Aerial crown-view tile of a tropical tree (Barro Colorado Island, Panama), acquired 20250217:
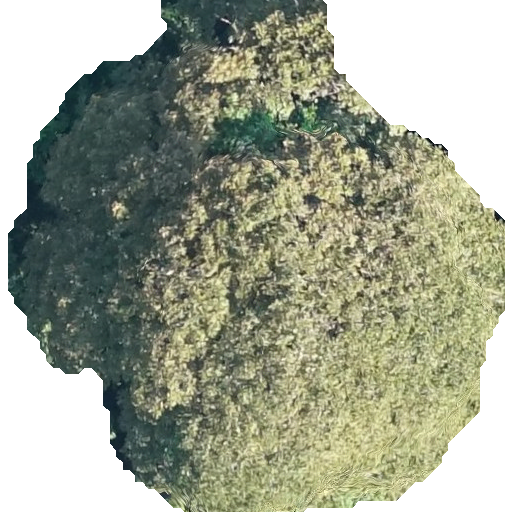
Species: Dipteryx oleifera
GBIF accepted scientific name: Dipteryx oleifera
Crown area: 287.006 m²